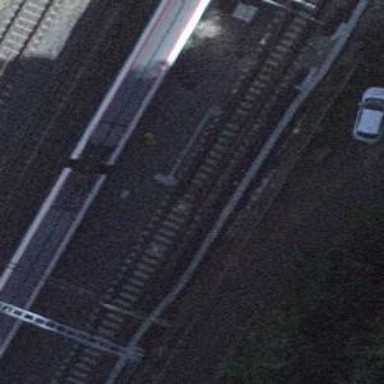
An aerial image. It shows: Railway switch.